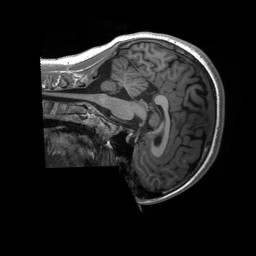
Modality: T1w
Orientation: sagittal
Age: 14
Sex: male
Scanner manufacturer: siemens
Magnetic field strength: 3 T
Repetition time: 2.3 s
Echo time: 0.00232 s